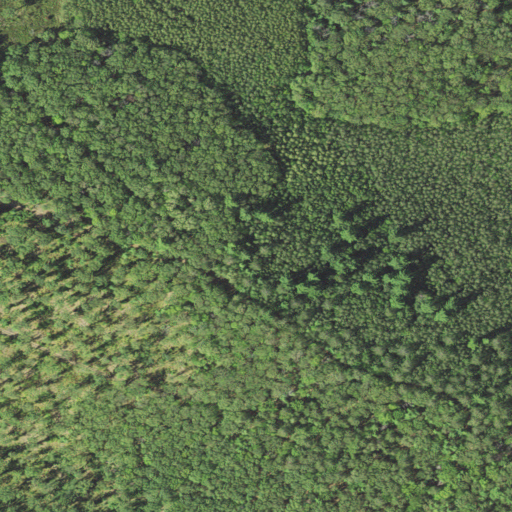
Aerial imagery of mountain in Michigan named Sinkhole Hill containing mixed forest, deciduous forest, and shrub